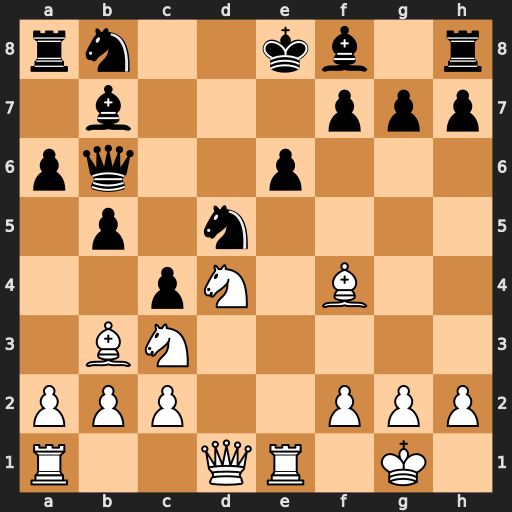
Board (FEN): rn2kb1r/1b3ppp/pq2p3/1p1n4/2pN1B2/1BN5/PPP2PPP/R2QR1K1
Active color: w
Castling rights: kq
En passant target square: -
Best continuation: Nxe6 fxe6 Nxd5 Bxd5 Qxd5